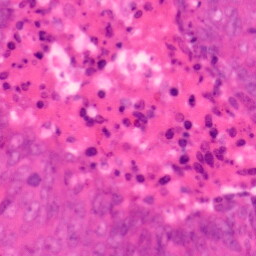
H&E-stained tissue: Colon